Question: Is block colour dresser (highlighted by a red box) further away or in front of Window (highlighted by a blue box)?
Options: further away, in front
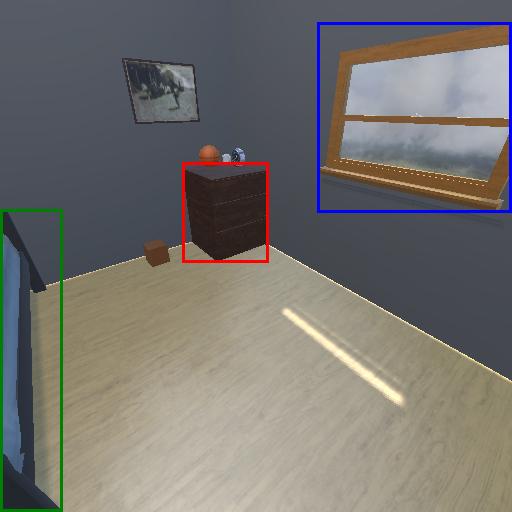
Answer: further away